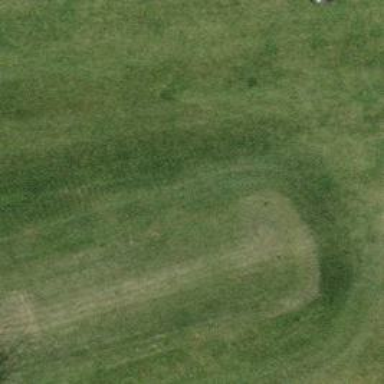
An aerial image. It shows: Grass area designated as golf tee.